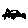
Label: fish